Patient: sex F, age 71
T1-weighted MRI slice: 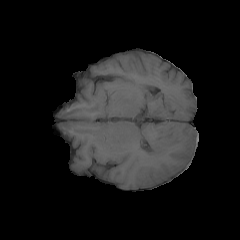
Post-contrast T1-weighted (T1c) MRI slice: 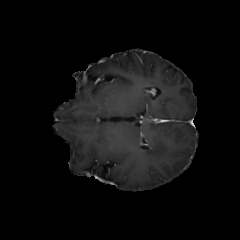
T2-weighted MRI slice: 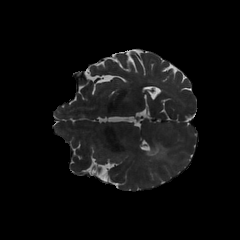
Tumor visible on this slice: yes
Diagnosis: Glioblastoma, IDH-wildtype
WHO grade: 4